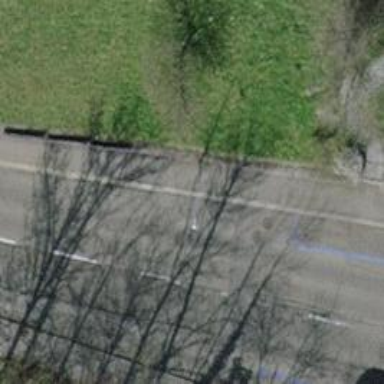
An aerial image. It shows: Tertiary road with asphalt surface and separate sidewalk.